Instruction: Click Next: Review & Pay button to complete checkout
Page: extras
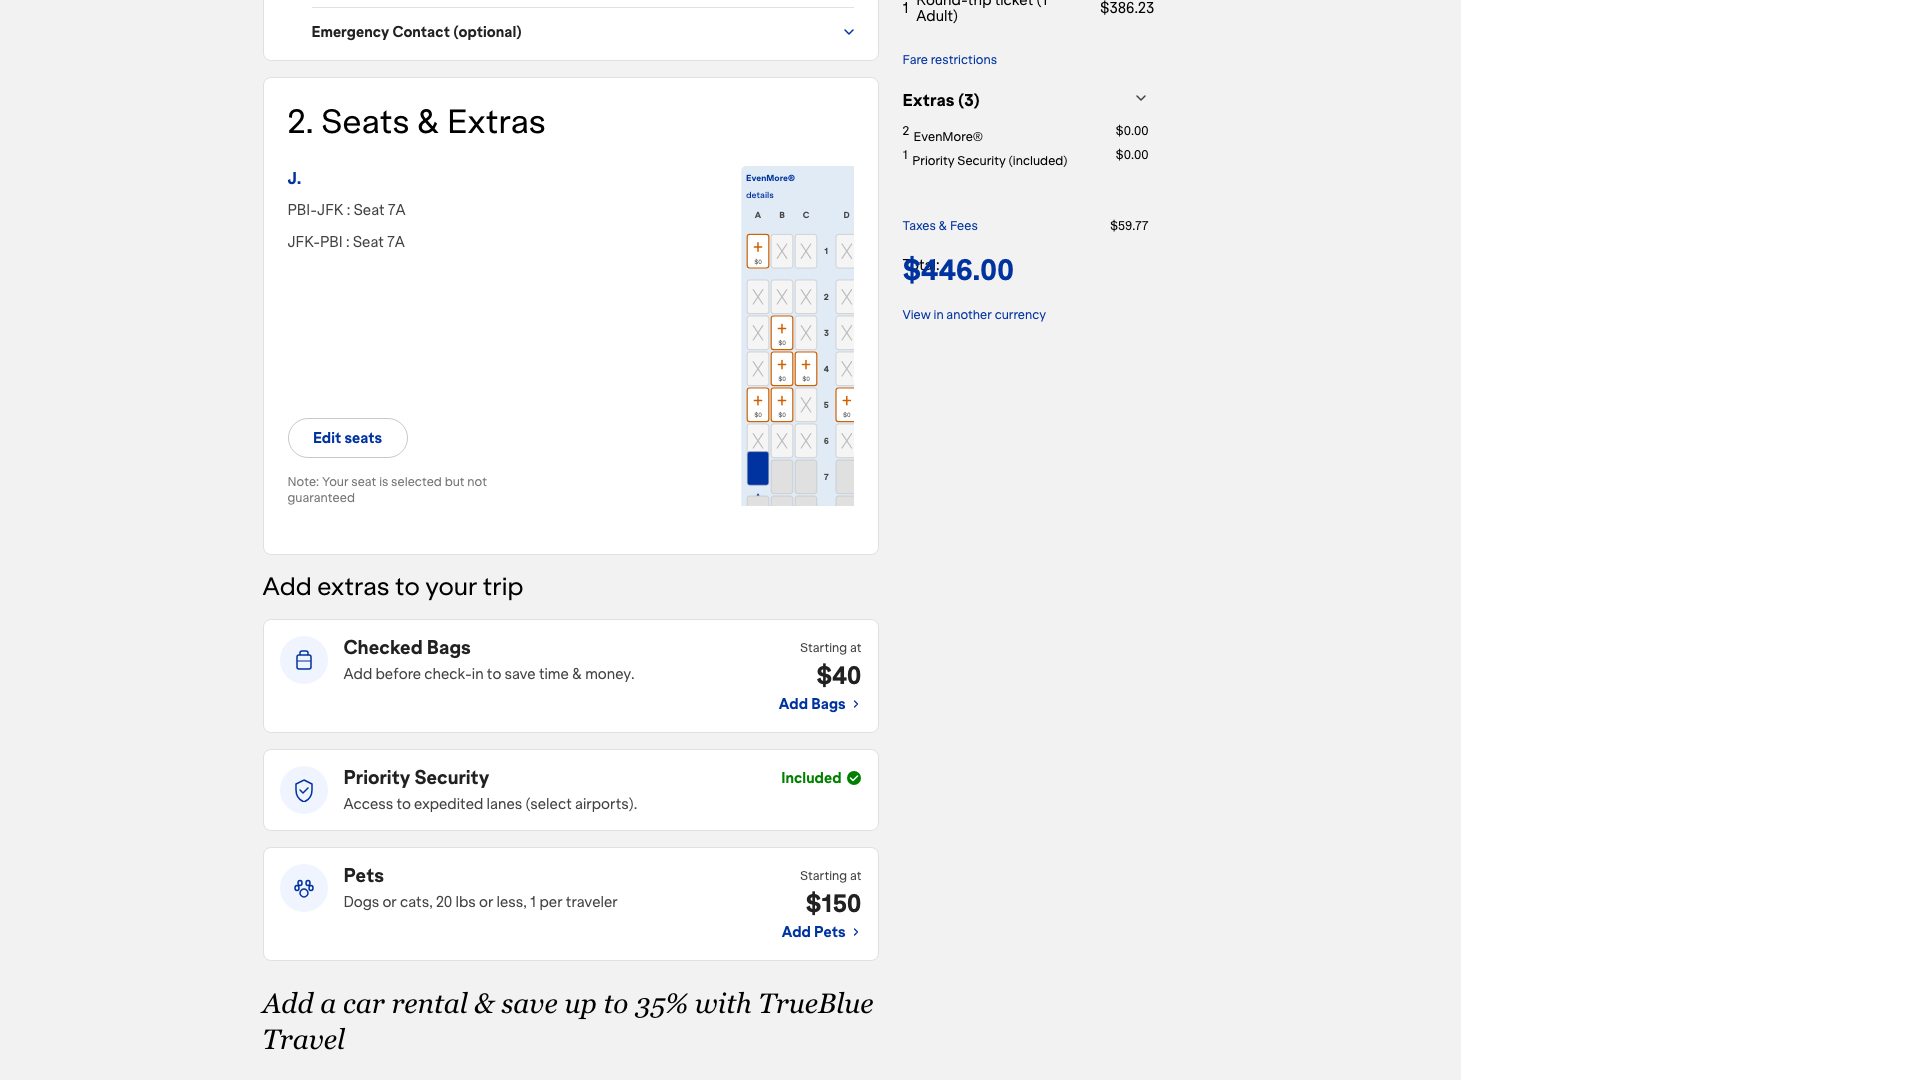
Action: click